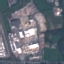
Land use / land cover: Industrial